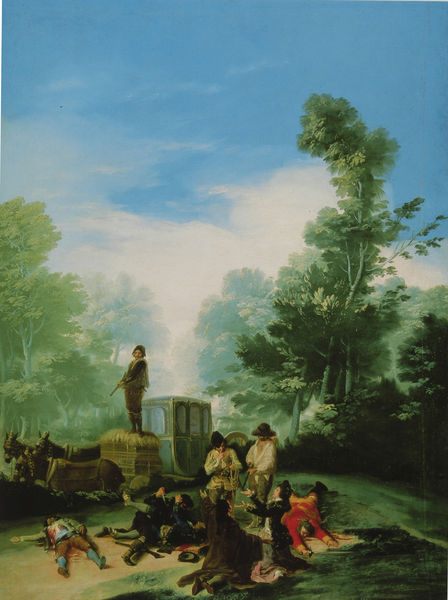
Titel: Highwaymen Attacking a Coach
Künstler: Francisco José Goya Lucientes
Institution: (Privatsammlung)
Schlagwörter: baum, blau, blätter, gemälde, himmel, kampf, laub, mann, schatten, weiß, wolken, bäume, frauen, grün, landschaft, menschen, braun, bunt, hell, hut, hüte, licht, männer, schmuck, schwarz, strasse, stroh, dame, gras, rasen, rot, tiere, weg, wiese, wolke, beige, hochformat, malerei, zylinder, hemd, arm, geschichte, leiche, mord, stehen, tod, tot, toter, öl, natur, pfad, boden, gold, klassizismus, wald, esel, pferd, pferde, himmelblau, liegen, hosen, heu, tag, klein, pause, rast, kutsche, rad, wagen, wagenrad, ölgemälde, realistisch, goya, blut, geld, lichtung, raub, waffen, überfall, knien, leichen, tote, verletzte, kutscher, dreispitz, jäger, gewehr, flehen, kniend, bettler, wolkne, jagt, opfer, gewehre, räuber, schusswaffe, postkutsche, reisende, wegelagerer, ochsen, liegt, bitten, schuss, pferdekutsche, erholung, kutschbock, gnade, totschlag, kutche, vierspänner, rest, räde, landschaf, ausrauben, erhohlung, arm und reich, #wiese, raubmord, ord